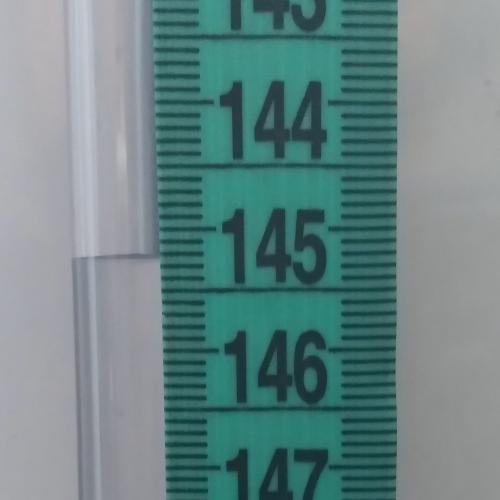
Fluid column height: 145.2 cm